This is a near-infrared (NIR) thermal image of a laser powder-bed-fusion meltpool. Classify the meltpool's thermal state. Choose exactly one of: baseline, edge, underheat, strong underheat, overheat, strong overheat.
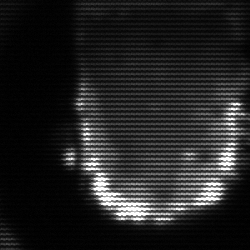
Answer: baseline